Question: I'm writing an eclipse RCP application and want to integrate Jython with it.
I'm already able to launch the pydev python console using the Console view and choosing PyDev -> Python console.
But when trying to launch Jython I get a series of exceptions:

Jython does work in my Eclipse but not in my Eclipse application.
This is what I get:
'''
!SESSION 2015-05-07 10:53:51.497 -----------------------------------------------
eclipse.buildId=unknown
java.version=1.7.0_25
java.vendor=Oracle Corporation
BootLoader constants: OS=linux, ARCH=x86_64, WS=gtk, NL=en_US
Framework arguments: -product AvgPowerTool.product
Command-line arguments: -product AvgPowerTool.product -data /nfs/iil/proj/dt/sdq06/dmhadar/avg-power-tool/dts_cct_e_explore-avgpowertool/../runtime-AvgPowerTool.product -dev file:/nfs/iil/proj/dt/sdq06/dmhadar/avg-power-tool/dts_cct_e_explore-avgpowertool/.metadata/.plugins/org.eclipse.pde.core/AvgPowerTool.product/dev.properties -os linux -ws gtk -arch x86_64 -consoleLog
!ENTRY org.eclipse.core.resources 2 10035 2015-05-07 10:53:53.939
!MESSAGE The workspace exited with unsaved changes in the previous session; refreshing workspace to recover changes.
!ENTRY org.python.pydev.shared_core 4 4 2015-05-07 10:54:19.664
!MESSAGE Unexpected error connecting to console.
!STACK 1
org.eclipse.core.runtime.CoreException: Unexpected error connecting to console.
at org.python.pydev.debug.newconsole.PydevConsoleFactory.sayHello(PydevConsoleFactory.java:156)
at org.python.pydev.debug.newconsole.PydevConsoleFactory.access$0(PydevConsoleFactory.java:136)
at org.python.pydev.debug.newconsole.PydevConsoleFactory$1.run(PydevConsoleFactory.java:92)
at org.eclipse.core.internal.jobs.Worker.run(Worker.java:54)
Caused by: java.lang.Exception: Failed to recive suitable Hello response from pydevconsole. Last msg received: <type 'org.xml.sax.SAXException'>:org.xml.sax.SAXException: SAX2 driver class org.apache.xerces.parsers.SAXParser not found
java.lang.ClassNotFoundException: org.apache.xerces.parsers.SAXParser
Command Line used: "Internal Jython process (no command line)"
Environment:
null
at org.python.pydev.debug.newconsole.PydevConsoleCommunication.hello(PydevConsoleCommunication.java:768)
at org.python.pydev.debug.newconsole.PydevConsoleFactory.sayHello(PydevConsoleFactory.java:145)
... 3 more
!SUBENTRY 1 org.python.pydev.debug 4 4 2015-05-07 10:54:19.667
!MESSAGE Unexpected error connecting to console.
!STACK 0
java.lang.Exception: Failed to recive suitable Hello response from pydevconsole. Last msg received: <type 'org.xml.sax.SAXException'>:org.xml.sax.SAXException: SAX2 driver class org.apache.xerces.parsers.SAXParser not found
java.lang.ClassNotFoundException: org.apache.xerces.parsers.SAXParser
Command Line used: "Internal Jython process (no command line)"
Environment:
null
at org.python.pydev.debug.newconsole.PydevConsoleCommunication.hello(PydevConsoleCommunication.java:768)
at org.python.pydev.debug.newconsole.PydevConsoleFactory.sayHello(PydevConsoleFactory.java:145)
at org.python.pydev.debug.newconsole.PydevConsoleFactory.access$0(PydevConsoleFactory.java:136)
at org.python.pydev.debug.newconsole.PydevConsoleFactory$1.run(PydevConsoleFactory.java:92)
at org.eclipse.core.internal.jobs.Worker.run(Worker.java:54)
!ENTRY org.python.pydev.debug 4 4 2015-05-07 10:54:19.670
!MESSAGE Error initializing console.
!STACK 1
org.eclipse.core.runtime.CoreException: Unexpected error connecting to console.
at org.python.pydev.debug.newconsole.PydevConsoleFactory.sayHello(PydevConsoleFactory.java:156)
at org.python.pydev.debug.newconsole.PydevConsoleFactory.access$0(PydevConsoleFactory.java:136)
at org.python.pydev.debug.newconsole.PydevConsoleFactory$1.run(PydevConsoleFactory.java:92)
at org.eclipse.core.internal.jobs.Worker.run(Worker.java:54)
Caused by: java.lang.Exception: Failed to recive suitable Hello response from pydevconsole. Last msg received: <type 'org.xml.sax.SAXException'>:org.xml.sax.SAXException: SAX2 driver class org.apache.xerces.parsers.SAXParser not found
java.lang.ClassNotFoundException: org.apache.xerces.parsers.SAXParser
Command Line used: "Internal Jython process (no command line)"
Environment:
null
at org.python.pydev.debug.newconsole.PydevConsoleCommunication.hello(PydevConsoleCommunication.java:768)
at org.python.pydev.debug.newconsole.PydevConsoleFactory.sayHello(PydevConsoleFactory.java:145)
... 3 more
!SUBENTRY 1 org.python.pydev.debug 4 4 2015-05-07 10:54:19.670
!MESSAGE Unexpected error connecting to console.
!STACK 0
java.lang.Exception: Failed to recive suitable Hello response from pydevconsole. Last msg received: <type 'org.xml.sax.SAXException'>:org.xml.sax.SAXException: SAX2 driver class org.apache.xerces.parsers.SAXParser not found
java.lang.ClassNotFoundException: org.apache.xerces.parsers.SAXParser
Command Line used: "Internal Jython process (no command line)"
Environment:
null
at org.python.pydev.debug.newconsole.PydevConsoleCommunication.hello(PydevConsoleCommunication.java:768)
at org.python.pydev.debug.newconsole.PydevConsoleFactory.sayHello(PydevConsoleFactory.java:145)
at org.python.pydev.debug.newconsole.PydevConsoleFactory.access$0(PydevConsoleFactory.java:136)
at org.python.pydev.debug.newconsole.PydevConsoleFactory$1.run(PydevConsoleFactory.java:92)
at org.eclipse.core.internal.jobs.Worker.run(Worker.java:54)
'''
In my imported packages I have 'org.python.pydev.core' and 'org.python.pydev.debug.newconsole'.
Any help will be greatly appreciated.
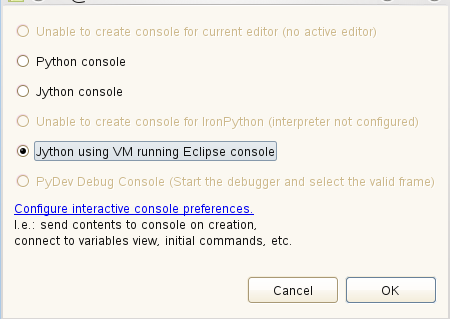
Answer: Looks like you're missing 'xerces' library, try including them in your classpath